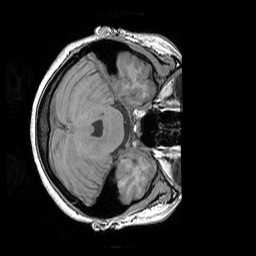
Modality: T1w
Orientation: axial